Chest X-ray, AP view. Patient: 57 years old, sex M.
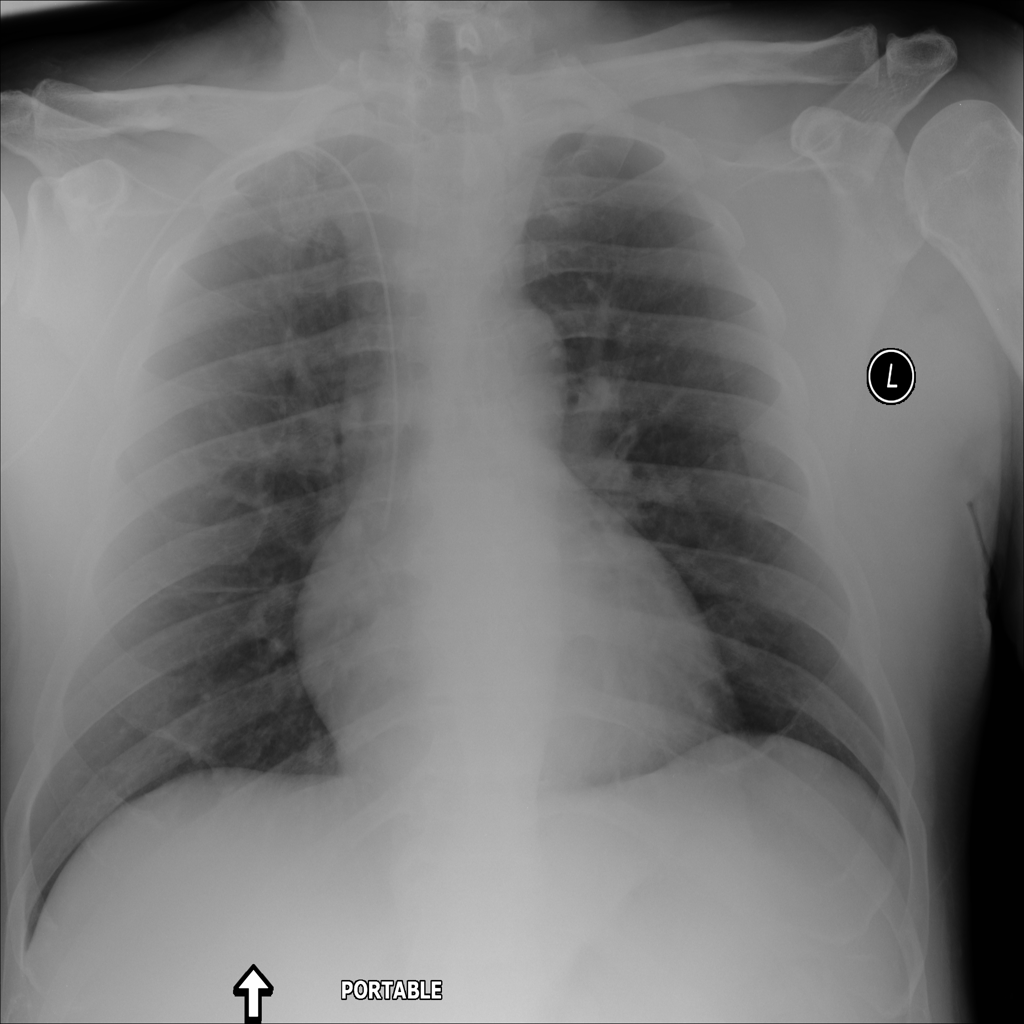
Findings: No Finding